Aerial crown-view tile of a tropical tree (Barro Colorado Island, Panama), acquired 20250217:
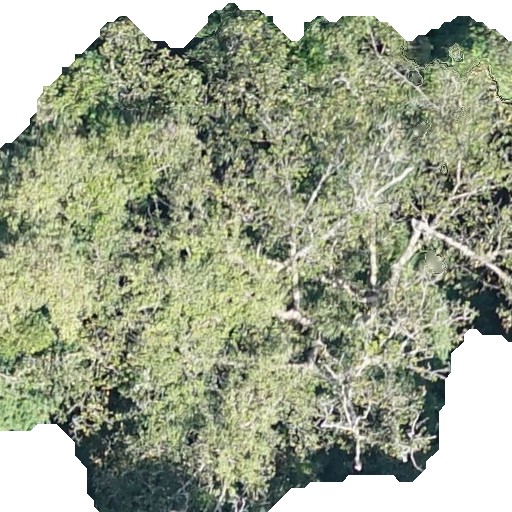
Species: Ficus insipida
GBIF accepted scientific name: Ficus insipida
Crown area: 388.321 m²